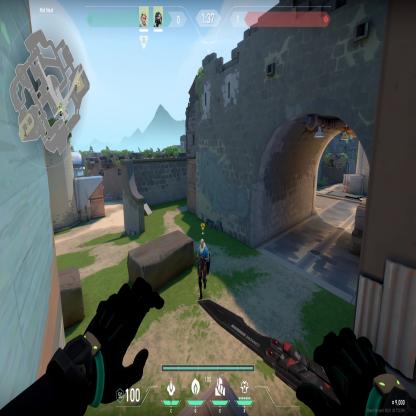
Label: teammate